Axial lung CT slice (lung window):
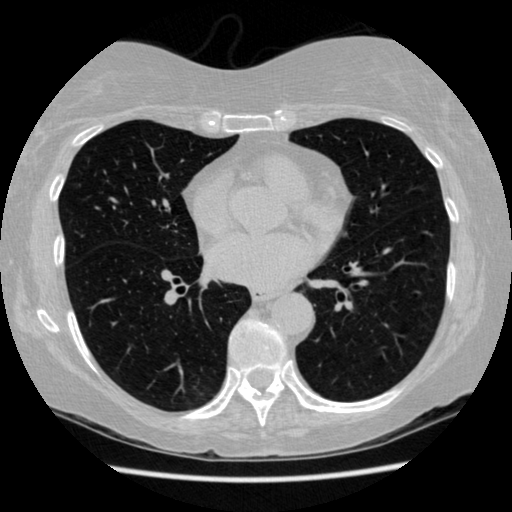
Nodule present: no